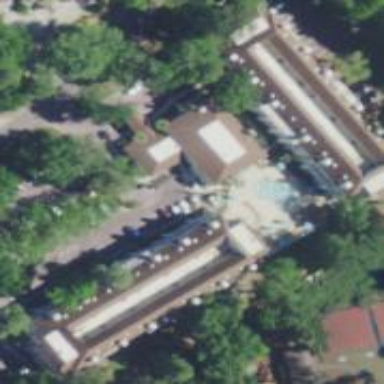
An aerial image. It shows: Hotel building.